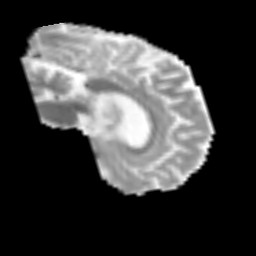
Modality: MD
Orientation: sagittal
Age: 75
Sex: male
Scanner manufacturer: siemens
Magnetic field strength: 3 T
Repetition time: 3.2 s
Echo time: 0.081 s